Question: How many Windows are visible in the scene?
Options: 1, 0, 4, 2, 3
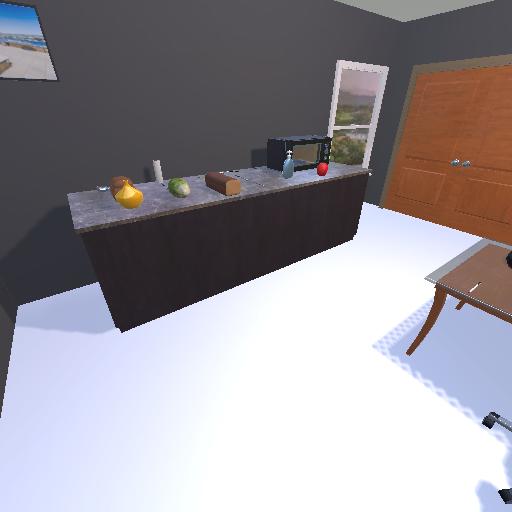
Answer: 1